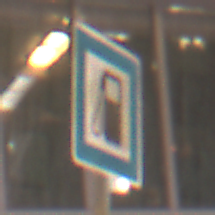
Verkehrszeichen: Tankstelle
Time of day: NotSpecified
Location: Indoor (Urban)
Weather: NotSpecified
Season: NotSpecified
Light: Artificial